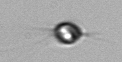
Label: Acanthoica_quattrospina